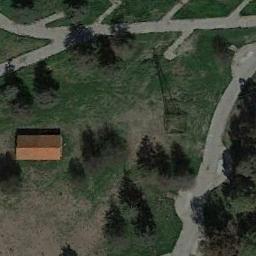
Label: meadow